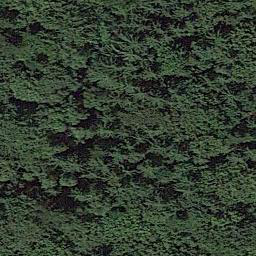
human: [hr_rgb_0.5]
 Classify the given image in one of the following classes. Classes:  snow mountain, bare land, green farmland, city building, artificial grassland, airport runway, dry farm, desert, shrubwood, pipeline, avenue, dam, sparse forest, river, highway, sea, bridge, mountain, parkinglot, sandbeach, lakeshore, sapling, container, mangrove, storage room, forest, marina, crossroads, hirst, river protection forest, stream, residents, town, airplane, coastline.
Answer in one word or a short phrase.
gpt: forest